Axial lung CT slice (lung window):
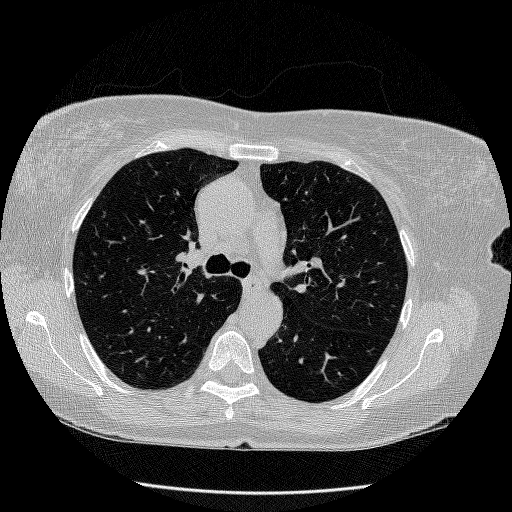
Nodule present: no